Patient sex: M
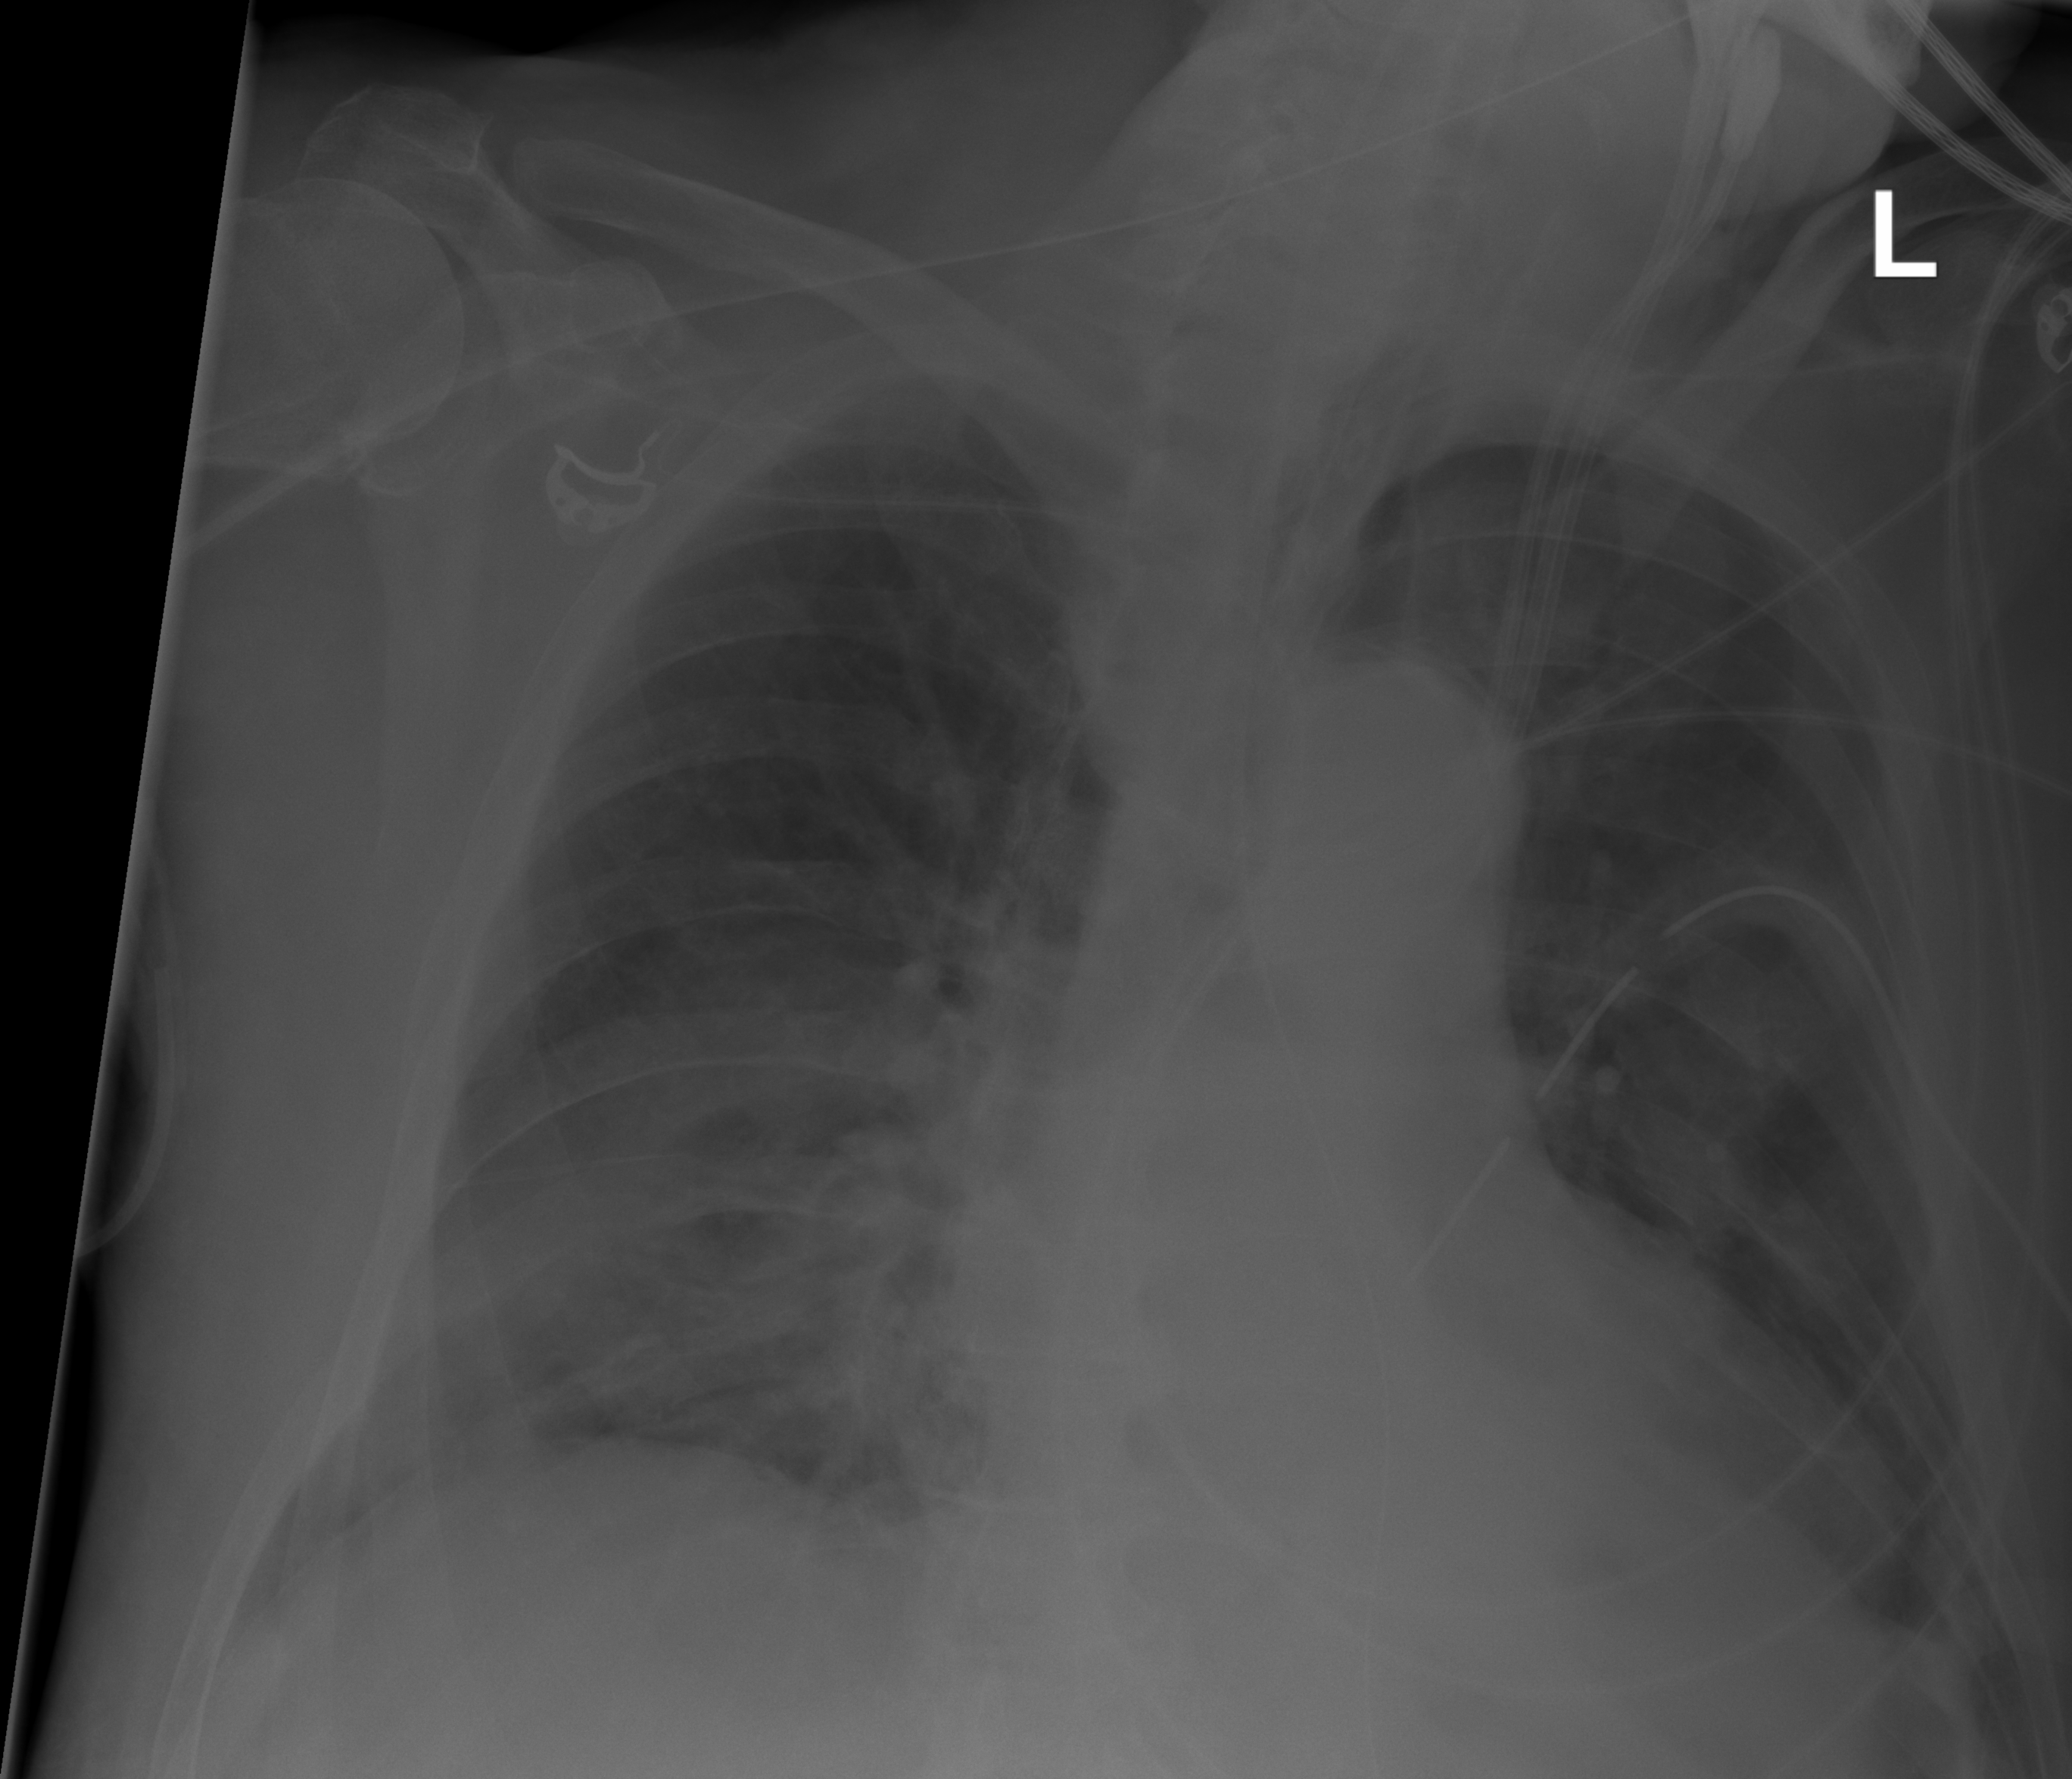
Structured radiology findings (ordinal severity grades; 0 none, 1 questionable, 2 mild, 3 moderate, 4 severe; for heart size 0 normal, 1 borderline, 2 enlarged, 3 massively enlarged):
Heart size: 2
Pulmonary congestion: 0
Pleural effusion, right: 2
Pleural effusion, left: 2
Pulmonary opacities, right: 3
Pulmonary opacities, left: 3
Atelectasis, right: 3
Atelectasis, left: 3